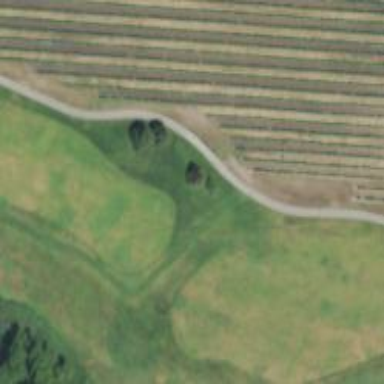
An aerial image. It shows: Footway path at Eagle Vines Golf Course.